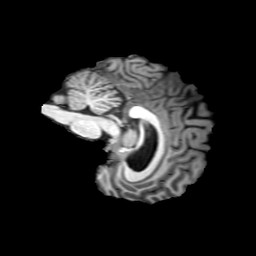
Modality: T1w
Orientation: sagittal
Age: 28
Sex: female
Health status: ill